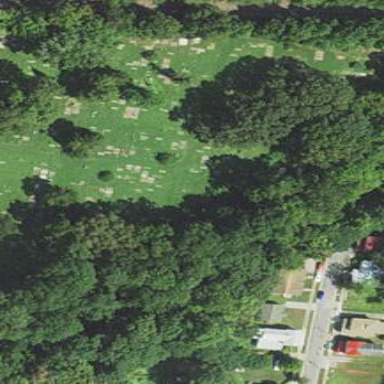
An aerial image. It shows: Graveyard used as cemetery.